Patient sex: F
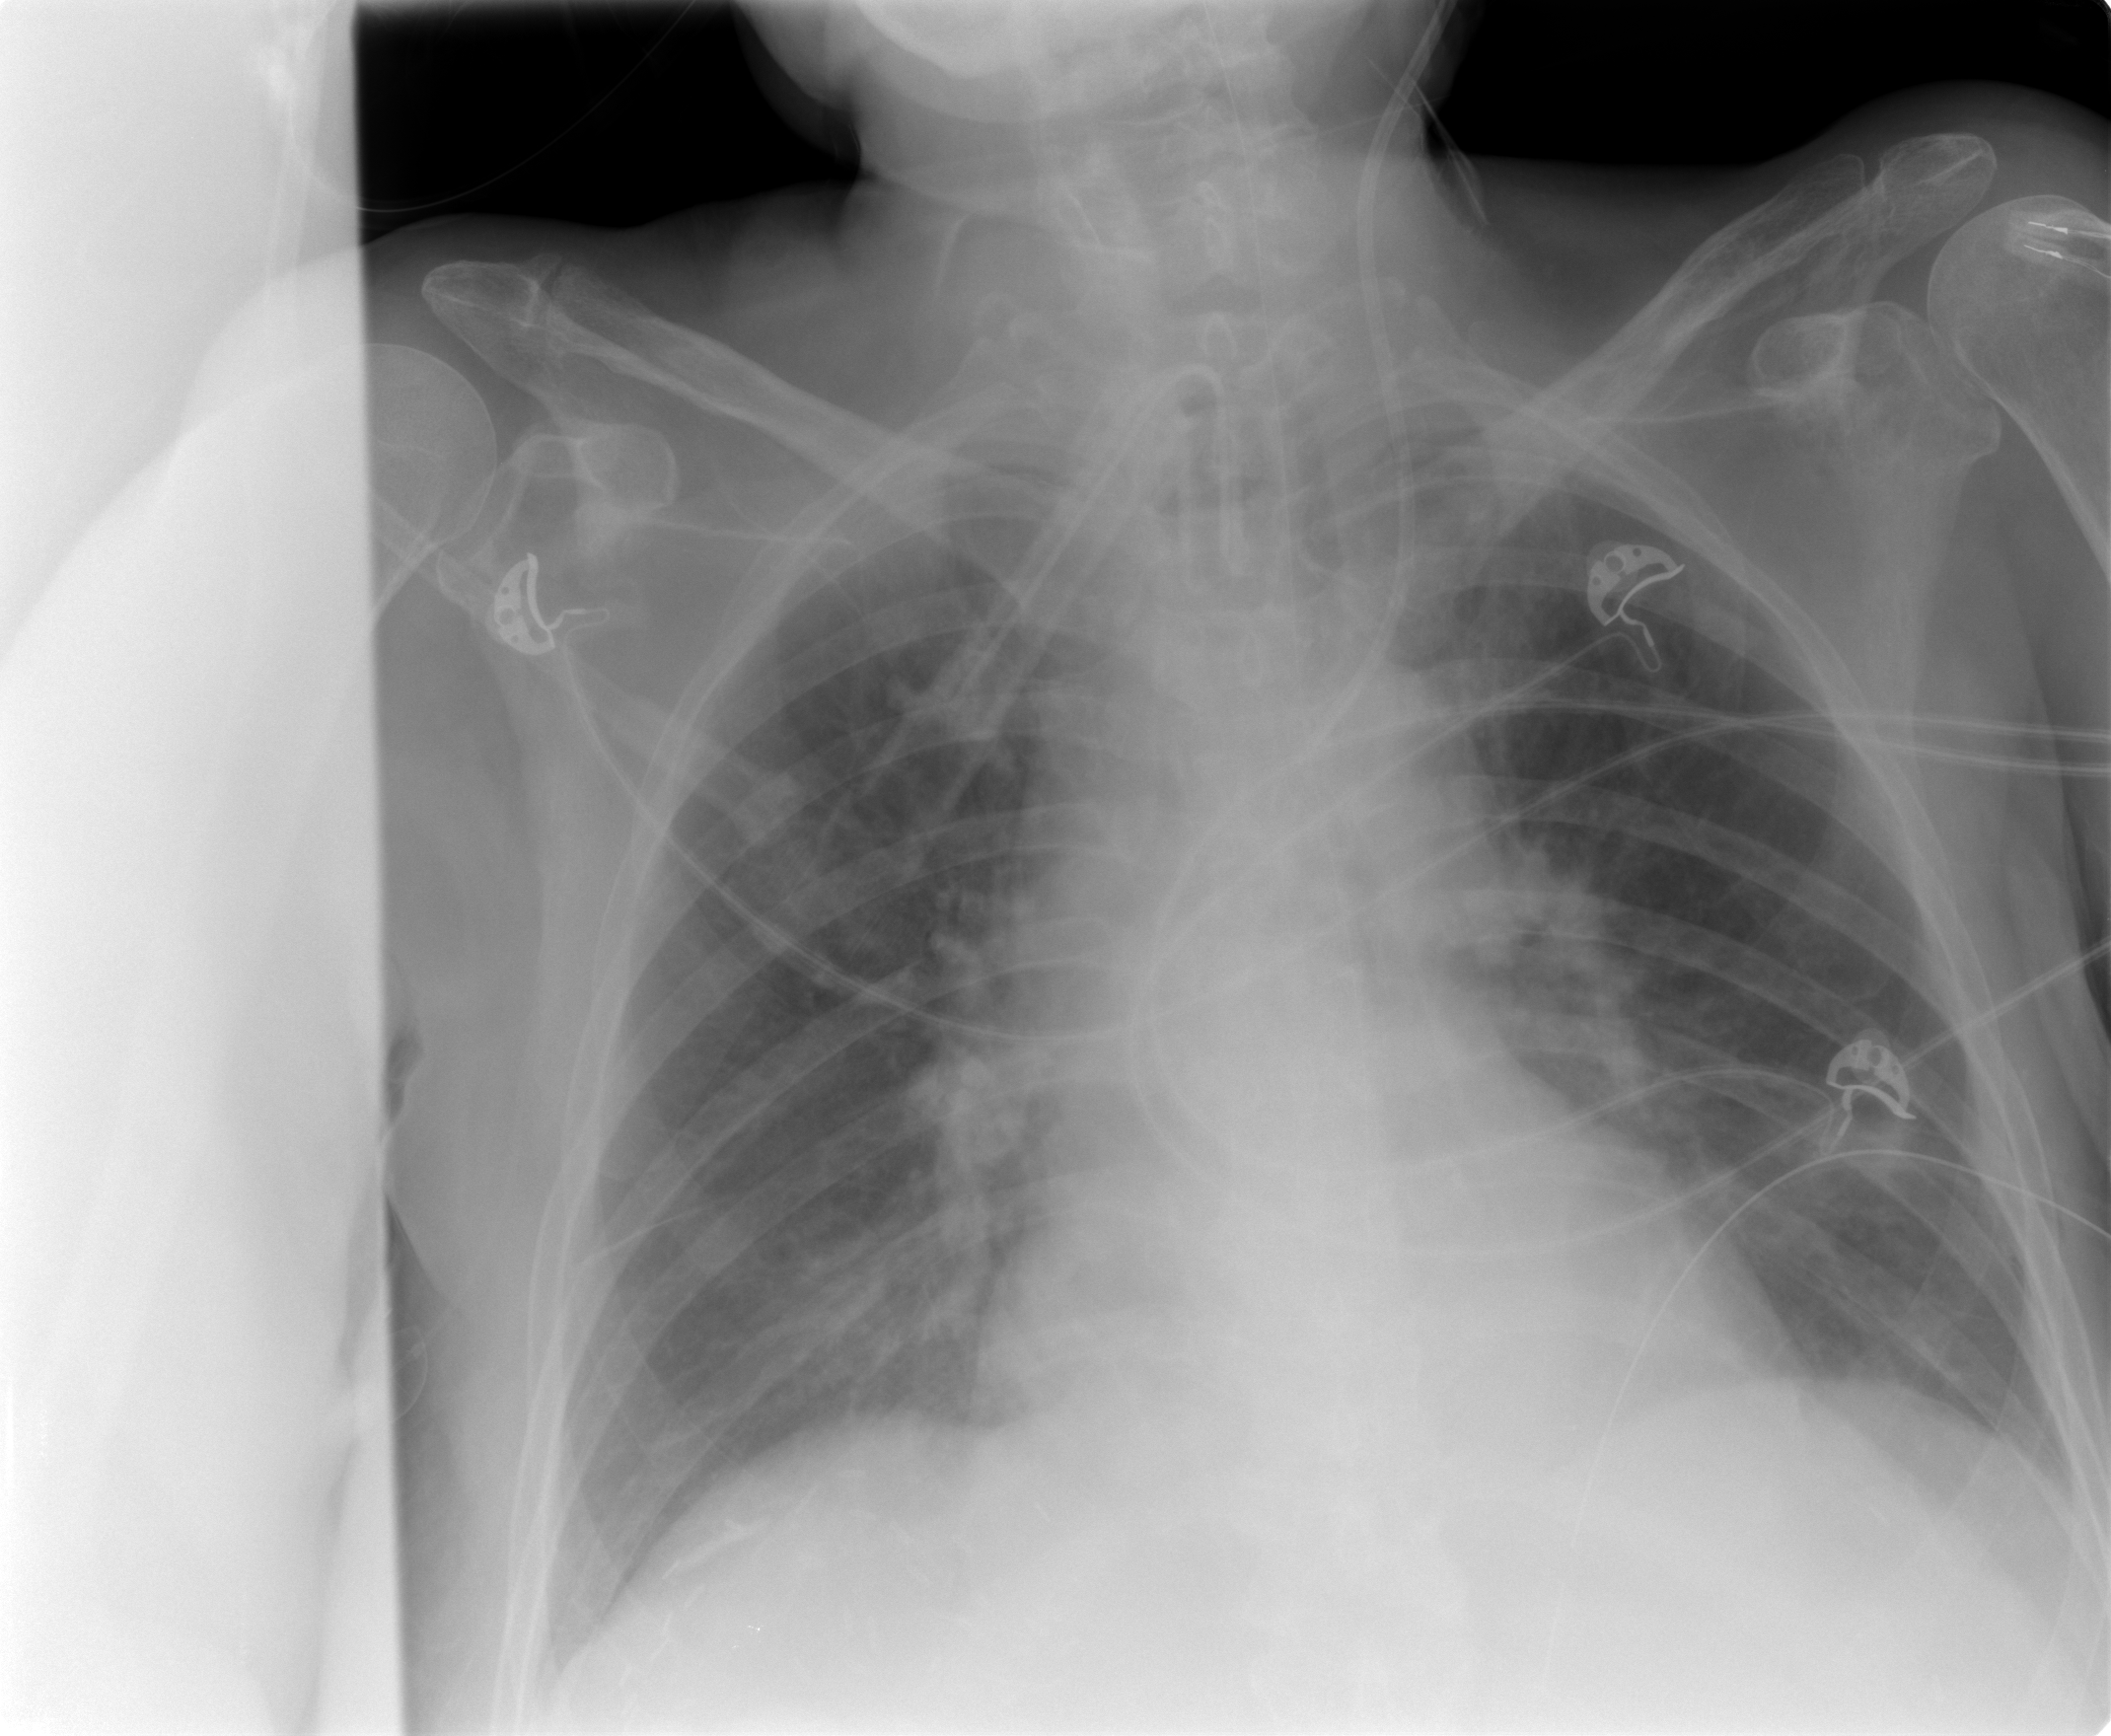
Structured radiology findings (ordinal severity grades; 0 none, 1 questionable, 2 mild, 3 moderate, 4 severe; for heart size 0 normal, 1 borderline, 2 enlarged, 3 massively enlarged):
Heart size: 1
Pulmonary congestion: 2
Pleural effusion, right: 0
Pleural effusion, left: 0
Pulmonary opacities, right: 1
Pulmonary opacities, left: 0
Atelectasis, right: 0
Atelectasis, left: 0